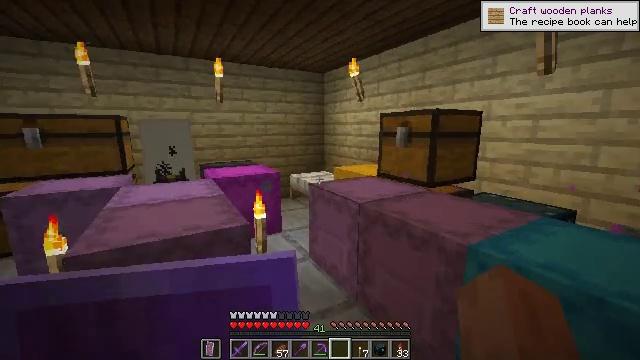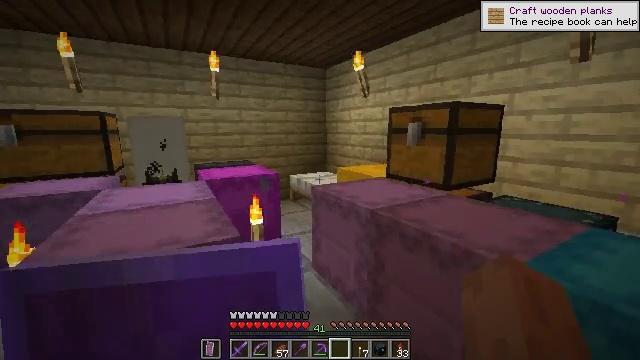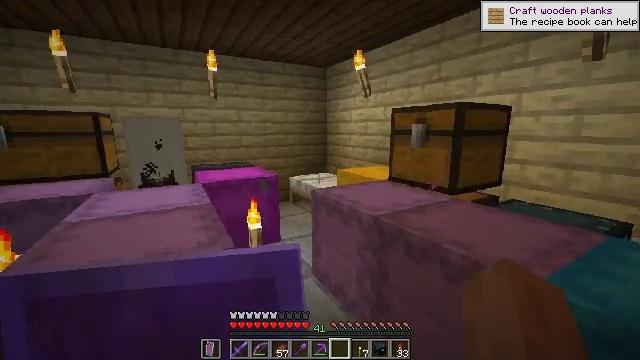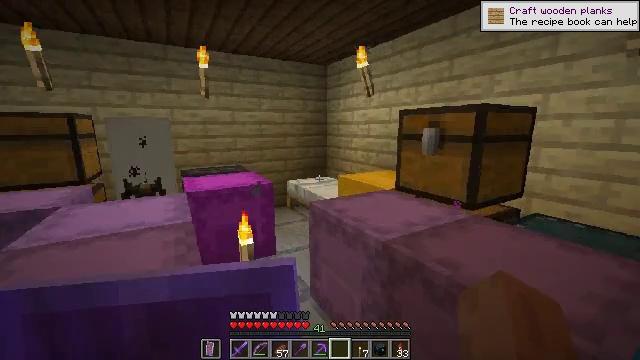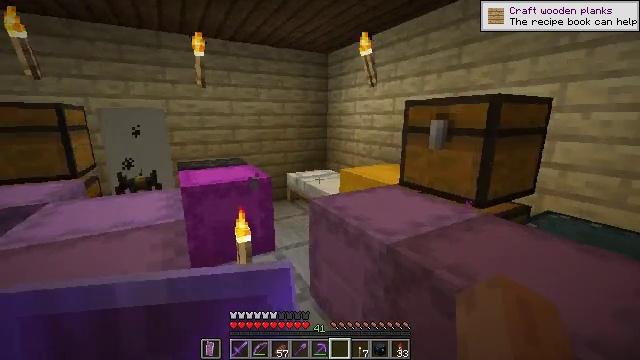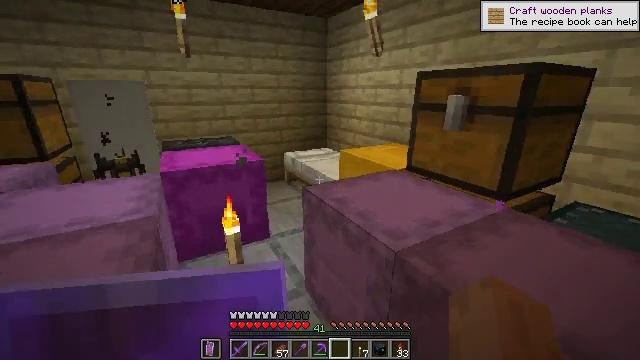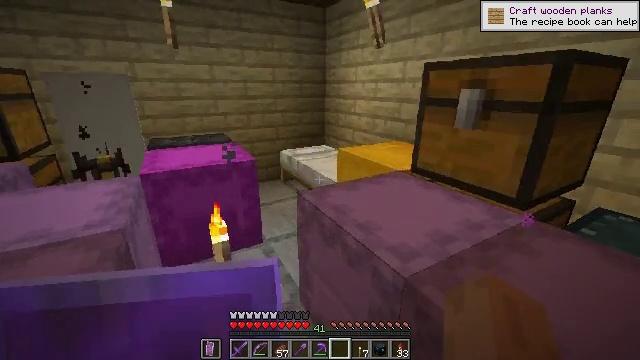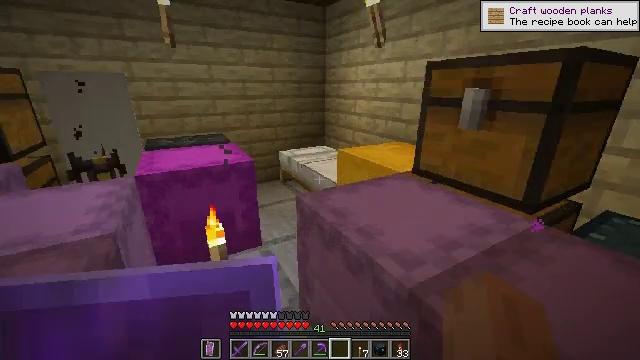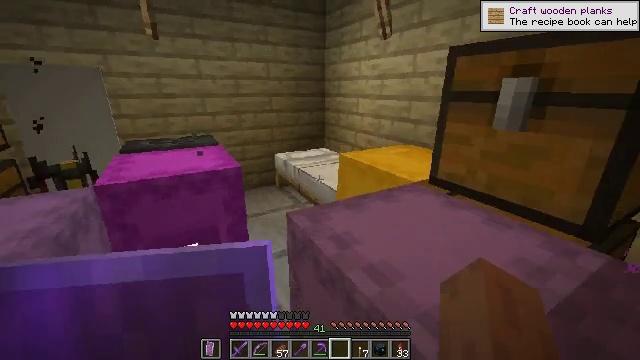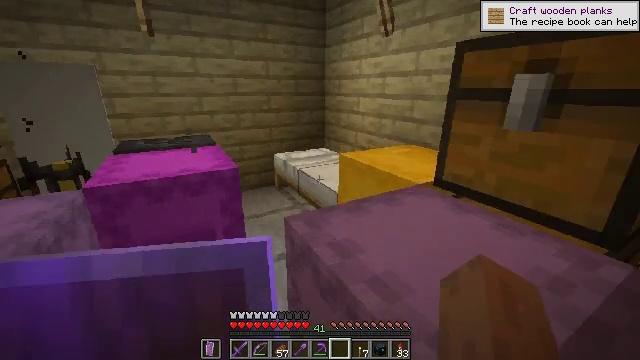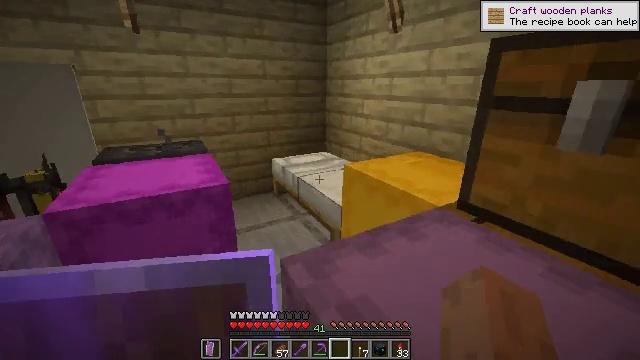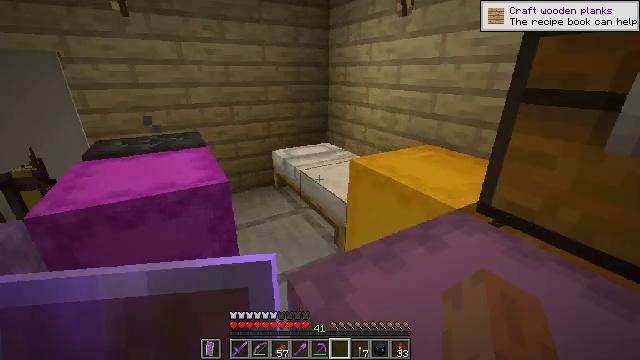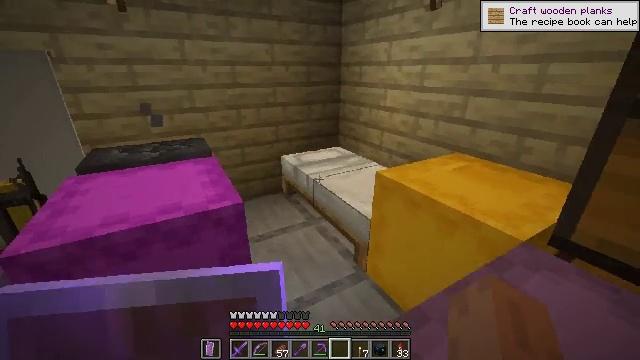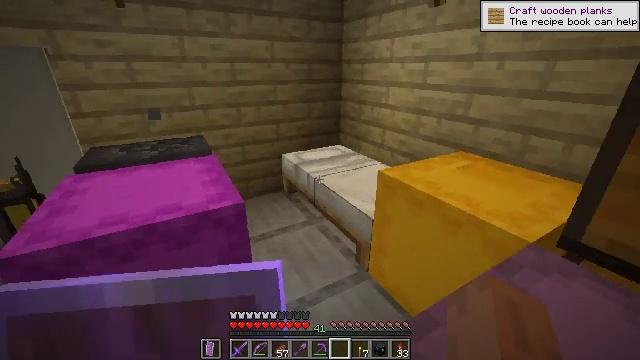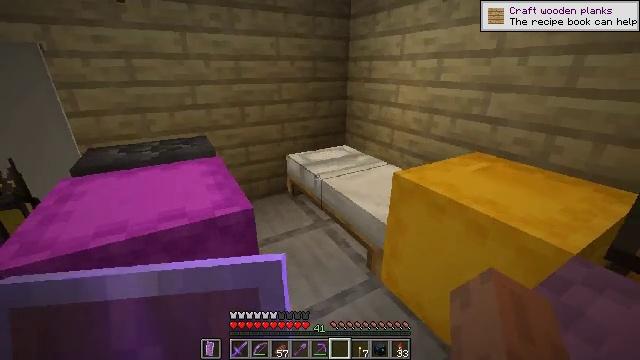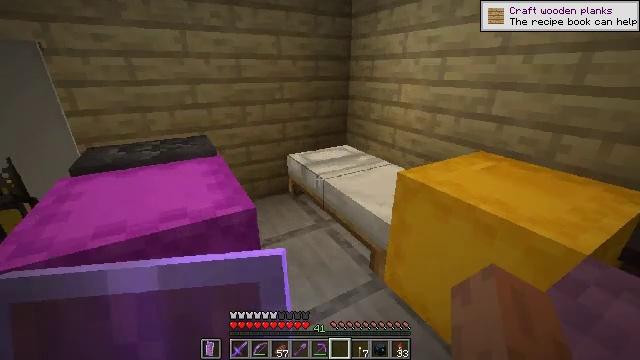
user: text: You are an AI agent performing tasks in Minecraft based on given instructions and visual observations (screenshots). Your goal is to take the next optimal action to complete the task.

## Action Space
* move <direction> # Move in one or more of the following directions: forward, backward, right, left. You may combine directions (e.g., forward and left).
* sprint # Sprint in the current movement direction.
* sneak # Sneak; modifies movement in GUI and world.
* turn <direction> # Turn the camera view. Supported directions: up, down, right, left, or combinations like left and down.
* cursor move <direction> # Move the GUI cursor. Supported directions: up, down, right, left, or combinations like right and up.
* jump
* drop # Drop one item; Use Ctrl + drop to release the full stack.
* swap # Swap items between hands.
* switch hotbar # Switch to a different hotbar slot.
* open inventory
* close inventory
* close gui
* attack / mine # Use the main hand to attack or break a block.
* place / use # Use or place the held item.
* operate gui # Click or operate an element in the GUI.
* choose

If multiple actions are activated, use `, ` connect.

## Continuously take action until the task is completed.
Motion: motion action
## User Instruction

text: Craft a dark oak fence gate.
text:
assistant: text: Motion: move forward
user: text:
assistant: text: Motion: move forward
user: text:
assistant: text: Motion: move forward
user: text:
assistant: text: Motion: move forward, turn down
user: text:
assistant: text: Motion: move forward, turn down
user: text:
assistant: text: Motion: move forward, turn down
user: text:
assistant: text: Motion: move forward
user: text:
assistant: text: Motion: move forward
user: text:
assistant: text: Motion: move forward
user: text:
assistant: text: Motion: move forward
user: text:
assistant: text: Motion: move forward, turn down
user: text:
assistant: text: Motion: move forward
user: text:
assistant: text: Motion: no_op
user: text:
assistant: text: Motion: use / place
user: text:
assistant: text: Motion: use / place
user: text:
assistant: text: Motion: use / place
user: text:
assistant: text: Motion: use / place
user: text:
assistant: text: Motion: no_op
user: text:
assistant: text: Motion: no_op
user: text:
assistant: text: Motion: no_op
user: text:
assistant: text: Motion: no_op
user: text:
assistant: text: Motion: no_op
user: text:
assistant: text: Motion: no_op
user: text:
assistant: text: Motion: no_op
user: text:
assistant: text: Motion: no_op
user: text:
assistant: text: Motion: no_op
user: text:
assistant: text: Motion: no_op
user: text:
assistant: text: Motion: no_op
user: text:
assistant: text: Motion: no_op
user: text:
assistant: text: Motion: no_op